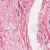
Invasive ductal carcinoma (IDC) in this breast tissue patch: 0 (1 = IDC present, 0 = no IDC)